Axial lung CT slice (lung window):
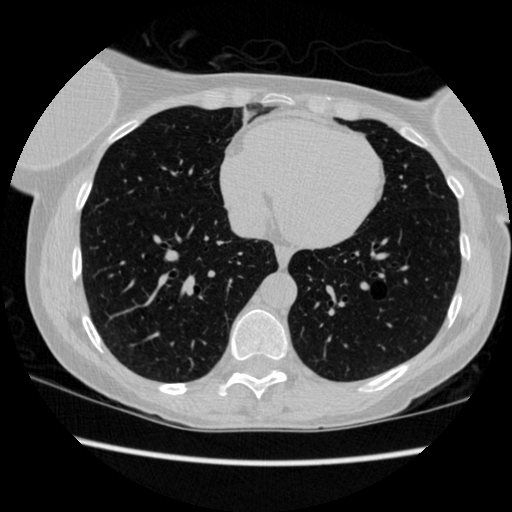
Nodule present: no